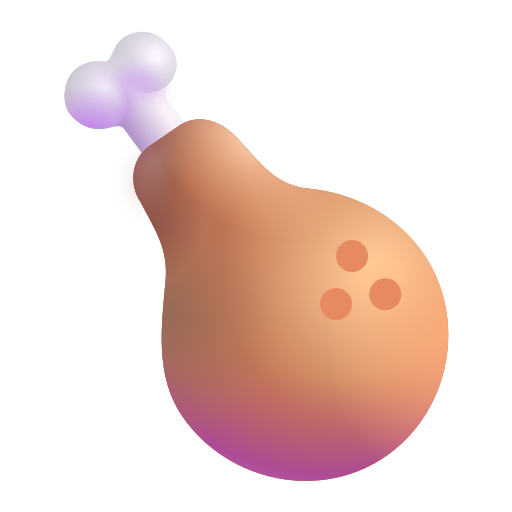
poultry leg color